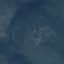
Label: HerbaceousVegetation